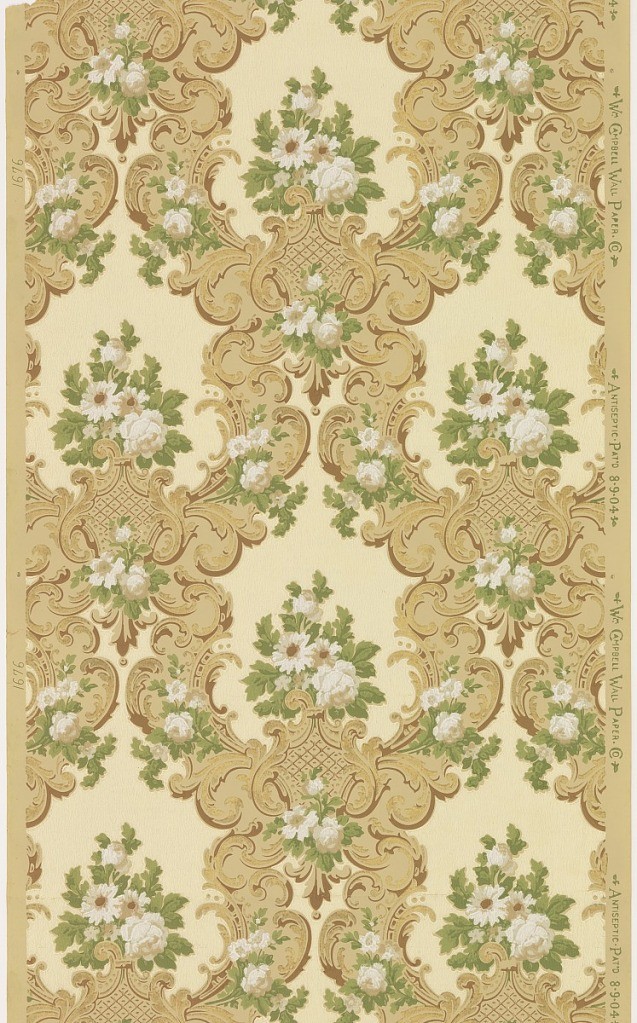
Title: Sidewall
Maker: Wm. Campbell Wall Paper Company, 1872
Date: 1905–1915
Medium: Machine-printed paper, liquid mica
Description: Open medallion framework composed of acanthus scrolls, each containing a floral bouquet. Printed in green, white, light yellow, brown, and metallic gold on tan ground.